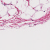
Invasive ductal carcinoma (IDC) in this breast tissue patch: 0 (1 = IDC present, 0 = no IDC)